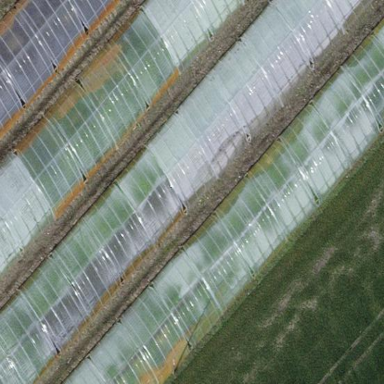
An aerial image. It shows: Greenhouse.